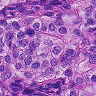
Metastatic tissue present: yes